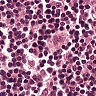
Metastatic tissue present: no